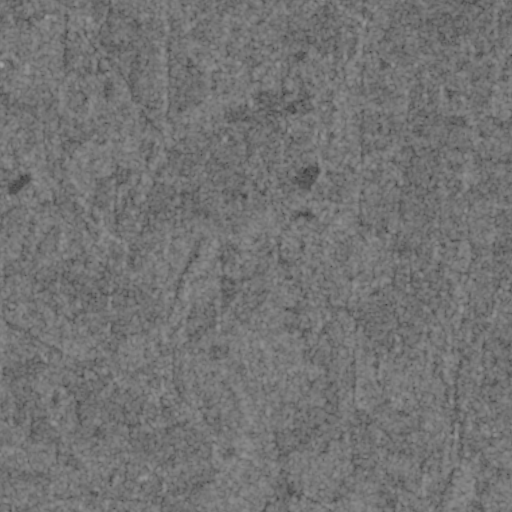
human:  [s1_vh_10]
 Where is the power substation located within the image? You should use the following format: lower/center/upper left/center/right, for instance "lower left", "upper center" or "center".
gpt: The power substation is located in the lower left of the image.
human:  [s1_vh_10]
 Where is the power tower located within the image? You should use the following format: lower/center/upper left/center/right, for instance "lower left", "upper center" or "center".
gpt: The power tower is located in the lower left of the image.
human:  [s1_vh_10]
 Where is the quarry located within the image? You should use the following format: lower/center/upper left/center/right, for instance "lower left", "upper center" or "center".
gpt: There is no quarry in the image.

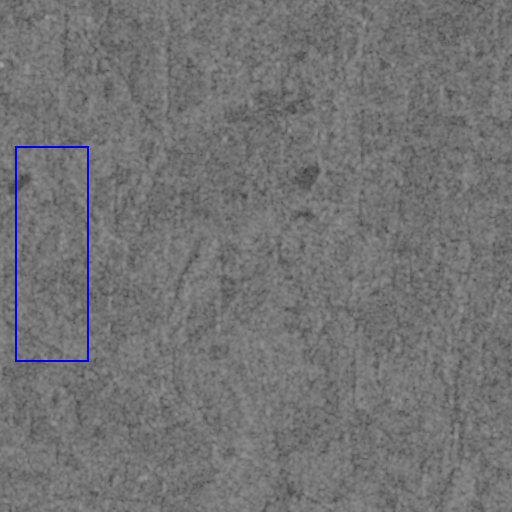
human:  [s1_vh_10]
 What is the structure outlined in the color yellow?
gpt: There is no yellow outline.
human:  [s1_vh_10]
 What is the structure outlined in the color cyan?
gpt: There is no structure outlined in cyan.